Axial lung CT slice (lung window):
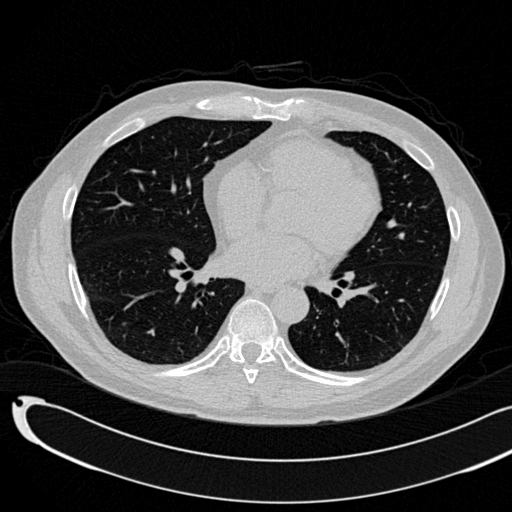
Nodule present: no